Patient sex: M
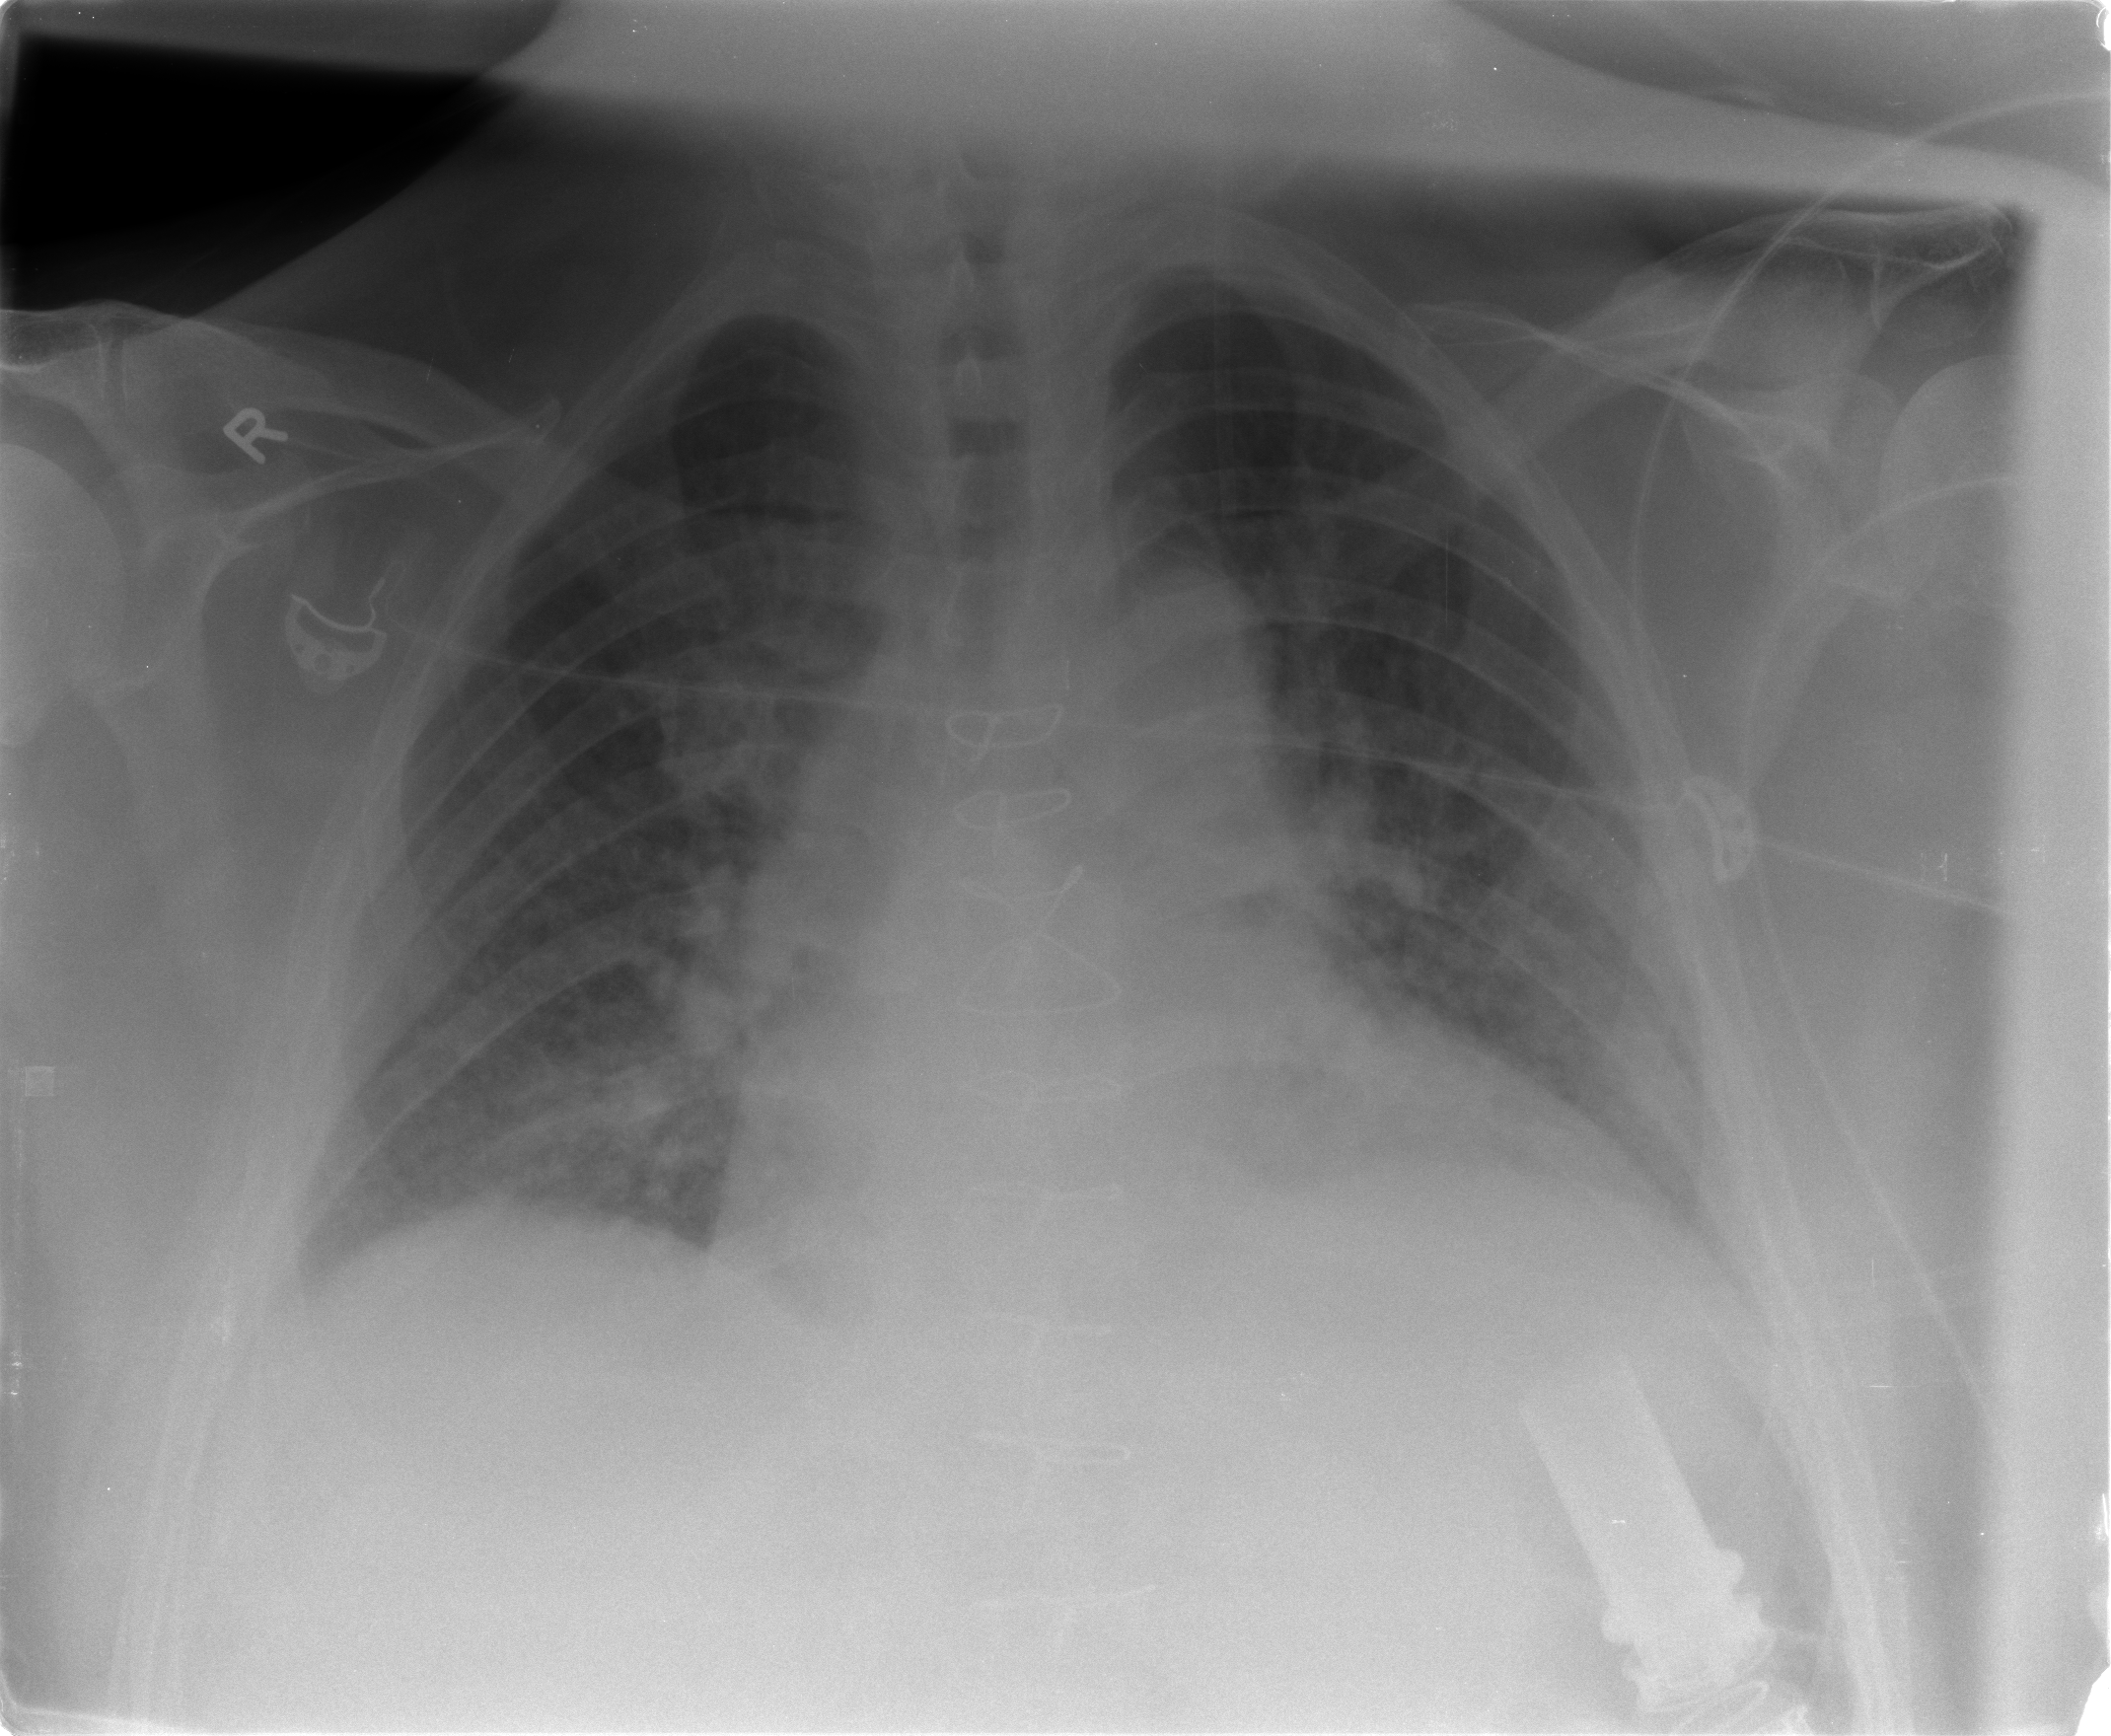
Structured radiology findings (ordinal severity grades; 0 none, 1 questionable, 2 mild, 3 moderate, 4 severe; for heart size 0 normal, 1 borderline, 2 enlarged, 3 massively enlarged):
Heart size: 2
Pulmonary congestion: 3
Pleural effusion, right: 0
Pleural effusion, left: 2
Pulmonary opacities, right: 2
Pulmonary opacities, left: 1
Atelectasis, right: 2
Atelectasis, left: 2